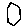
Label: hexagon